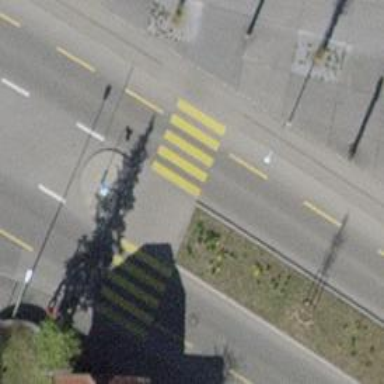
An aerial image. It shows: Uncontrolled zebra crossing with central island.